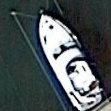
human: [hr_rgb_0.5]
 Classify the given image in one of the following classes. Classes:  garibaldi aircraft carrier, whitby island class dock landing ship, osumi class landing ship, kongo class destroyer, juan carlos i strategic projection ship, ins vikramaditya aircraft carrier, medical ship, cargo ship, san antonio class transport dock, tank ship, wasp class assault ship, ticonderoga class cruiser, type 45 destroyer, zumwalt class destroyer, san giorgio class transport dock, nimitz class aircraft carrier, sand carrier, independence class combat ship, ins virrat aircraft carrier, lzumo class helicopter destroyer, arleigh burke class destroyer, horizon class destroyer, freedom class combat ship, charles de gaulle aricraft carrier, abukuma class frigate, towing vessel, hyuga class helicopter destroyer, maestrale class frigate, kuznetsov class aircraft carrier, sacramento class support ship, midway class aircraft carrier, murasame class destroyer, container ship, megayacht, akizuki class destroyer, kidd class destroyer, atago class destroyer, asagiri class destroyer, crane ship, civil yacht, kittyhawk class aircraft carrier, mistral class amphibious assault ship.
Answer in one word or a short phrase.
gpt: Civil yacht